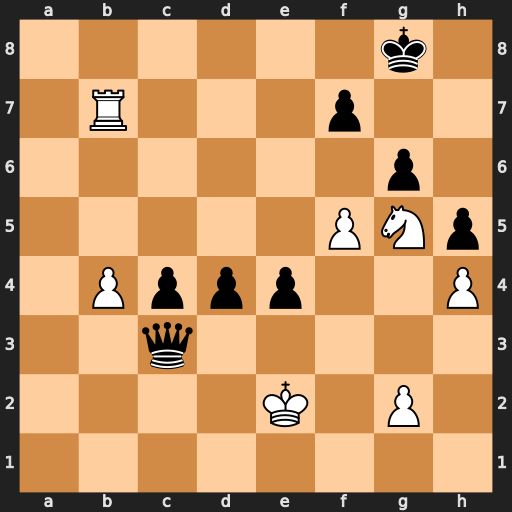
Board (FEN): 6k1/1R3p2/6p1/5PNp/1Pppp2P/2q5/4K1P1/8
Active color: w
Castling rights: -
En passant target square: -
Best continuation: Rb8+ Kg7 f6+ Kxf6 Nxe4+